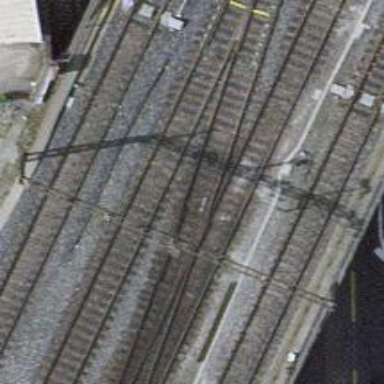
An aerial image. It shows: Bridge crossing over electrified rail tracks with contact lines. It serves as siding.